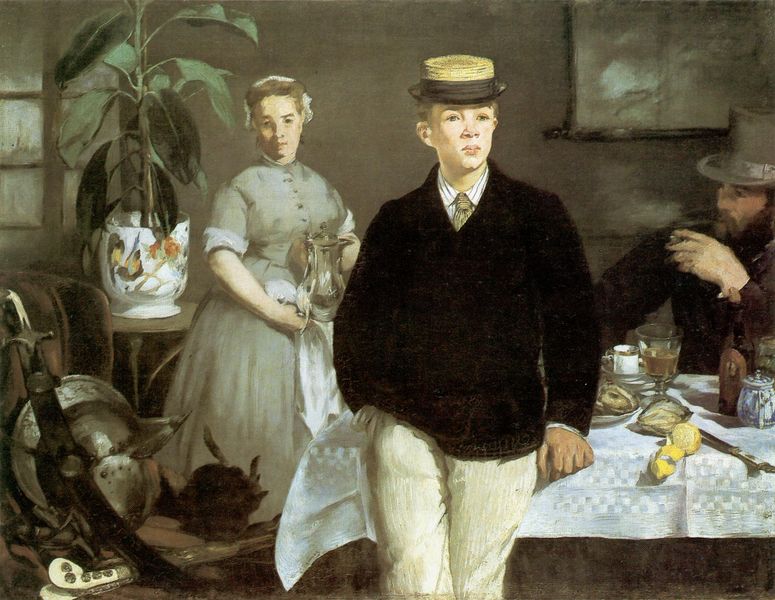
Titel: Le déjeuner (Dans l'atelier), Das Frühstück (Im Atelier)
Künstler: Édouard Manet
Standort: München
Institution: Neue Pinakothek
Schlagwörter: hand, mann, wasser, weiß, gelb, grün, menschen, blume, braun, fenster, frau, getränk, glas, grau, hut, hüte, männer, renoir, schwarz, szene, tisch, zimmer, gesellschaft, mode, zylinder, bart, flasche, hemd, hose, jacke, trinken, dienerin, messer, teller, spiegel, tischdecke, tischtuch, interieur, sessel, adel, decke, personen, pflanze, kontrast, genre, kanne, krug, stilleben, stillleben, vase, blumentopf, schürze, topf, magd, blumenvase, zwei, essen, tafel, wein, kaffee, strohhut, krawatte, pfeife, rauchen, zigarre, angelehnt, atelier, manet, bedienstete, dienstmädchen, esszimmer, tasse, palme, junge, griff, klinge, knochen, serviette, schild, porzellan, münchen, weinglas, schwert, schwerter, säbel, waffen, helm, speisen, mahlzeit, damast, gedeckt, fisch, kravatte, schlips, junger mann, lässig, dolch, dandy, frühstück, landkarte, aufbruch, sebel, beschlag, austern, zitrone, kaffe, sammler, wasserkanne, neue, neue pinakothek, pinakothek, gedeckter tisch, zuckerdose, ritterhelm, vater und sohn, übertopf, modisch, eduard, corps de garde, dejeuner, duyster, le déjeuner dans l'telier, l´art pour l´art, modisc, schoild, 1920